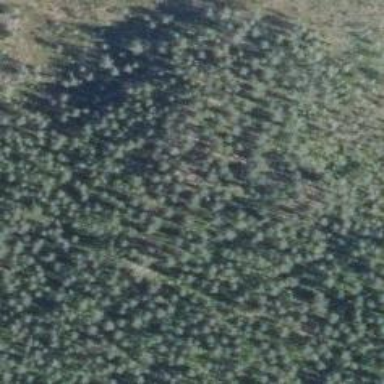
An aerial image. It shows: Woodland with needle-leaved trees.